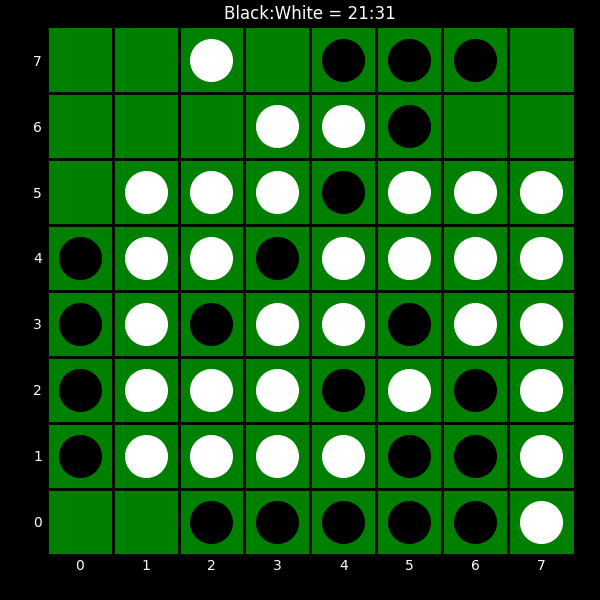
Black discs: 21
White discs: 31